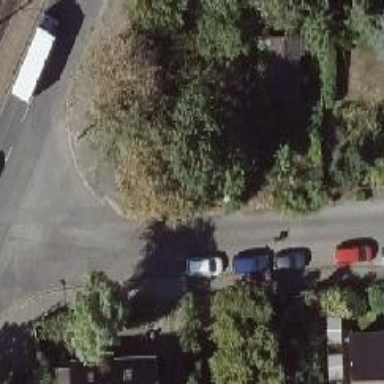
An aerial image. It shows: Road with "give way" sign.